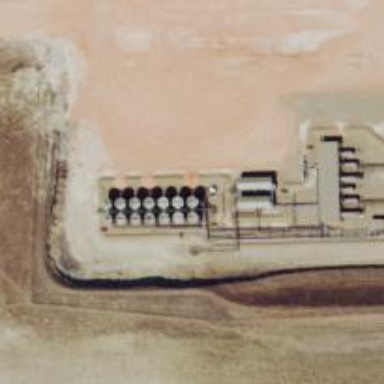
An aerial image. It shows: Storage tank that is man-made.